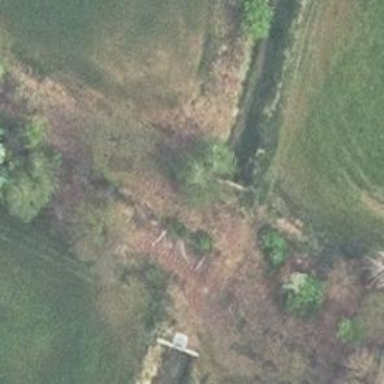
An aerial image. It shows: Culvert tunnel.